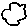
Label: cloud